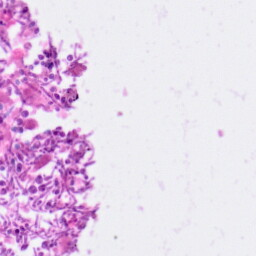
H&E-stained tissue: Pancreatic